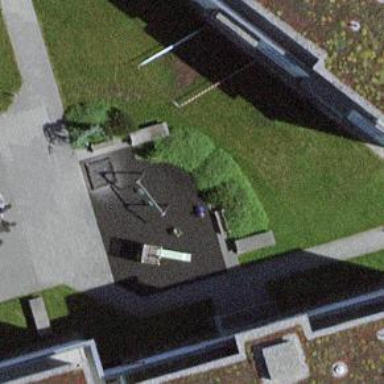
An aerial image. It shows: Playground area for leisure land.